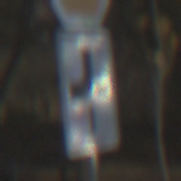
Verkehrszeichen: VerlaufVorfahrtsstrasse2
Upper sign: Stop
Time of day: SunriseSunset
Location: Outdoor (Nature)
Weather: Clear
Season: NotSpecified
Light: Natural